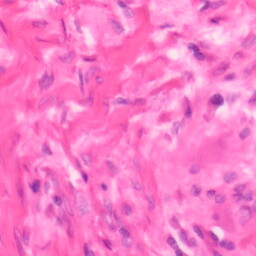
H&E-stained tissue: Colon